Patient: sex F, age 76
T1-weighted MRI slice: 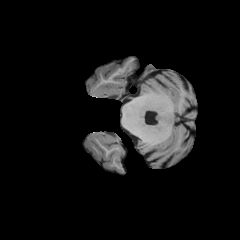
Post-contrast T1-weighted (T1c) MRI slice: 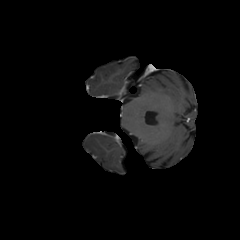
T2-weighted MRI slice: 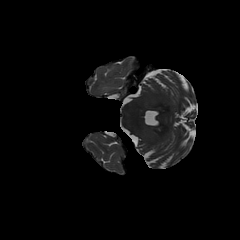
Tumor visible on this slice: no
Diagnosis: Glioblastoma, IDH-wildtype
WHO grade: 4